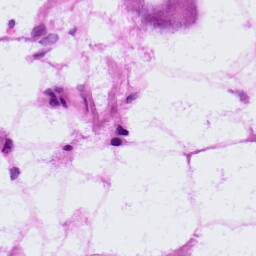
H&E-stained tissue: LymphNode